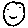
Label: smiley face